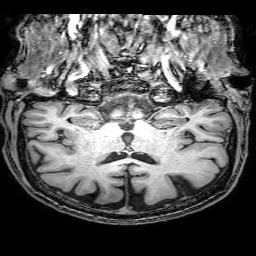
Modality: T1w
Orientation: sagittal
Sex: male
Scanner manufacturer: philips
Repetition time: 0.008145 s
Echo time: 0.00373 s